Question: Count the number of objects in the diagram.
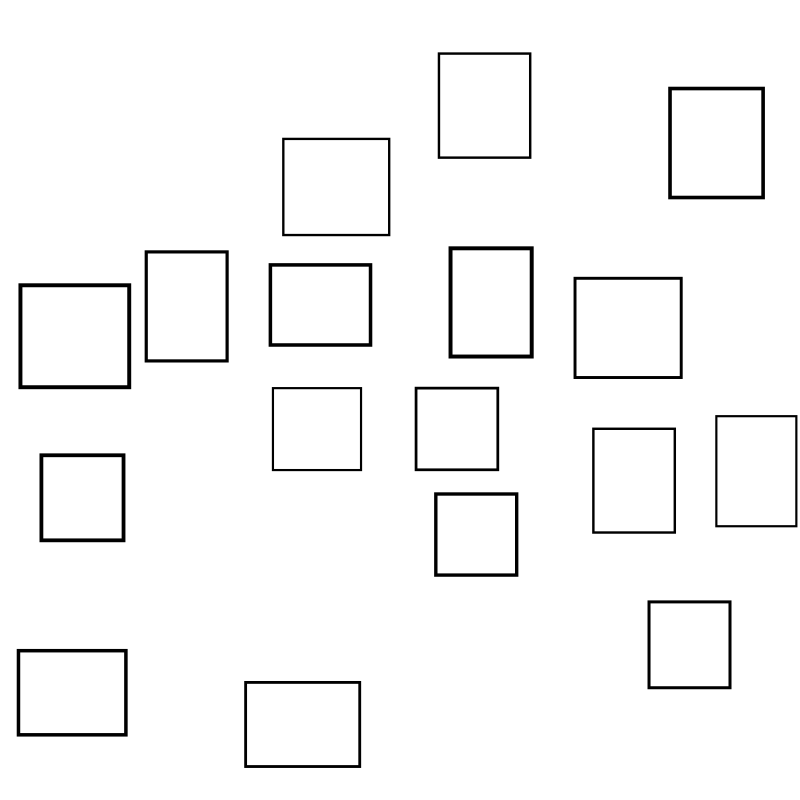
Answer: 17